Question: I want to know how to draw special border in ios, like the twitter app in iphone.
The border has a special allow mark which point to the actived camera icon. how?
Thanks!
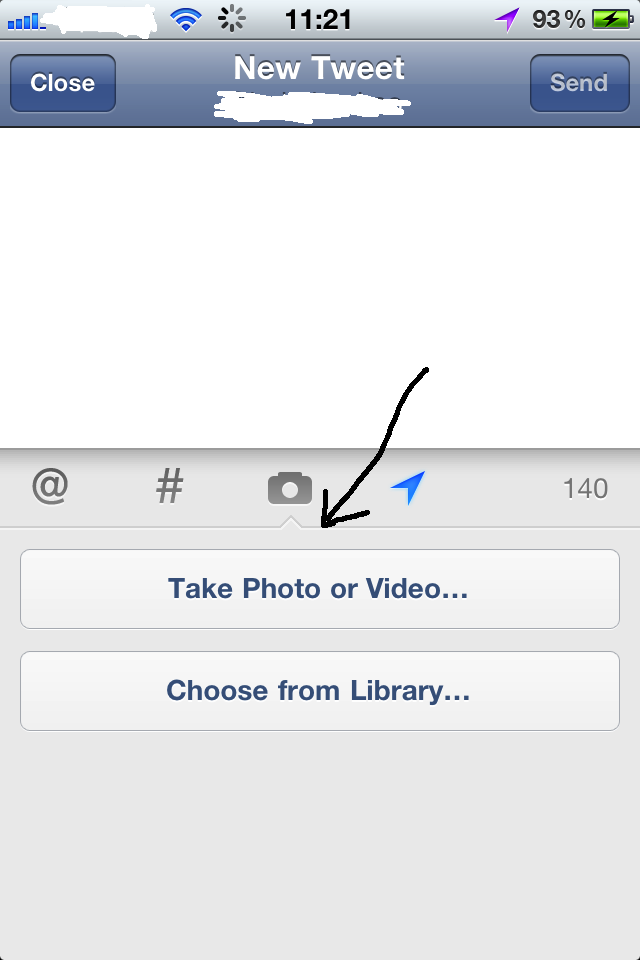
Answer: I would create this using a png-image (UIImageView) which is positioned accordingly to the selected item.